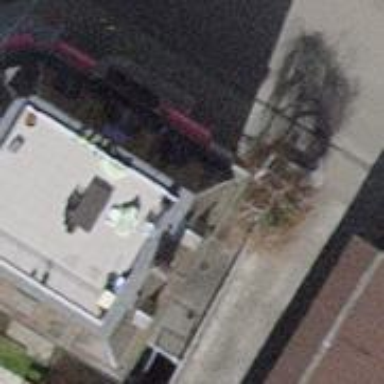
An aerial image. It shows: Beauty shop.